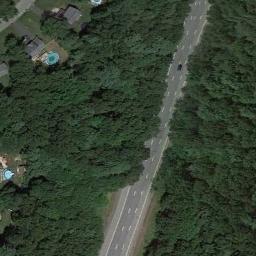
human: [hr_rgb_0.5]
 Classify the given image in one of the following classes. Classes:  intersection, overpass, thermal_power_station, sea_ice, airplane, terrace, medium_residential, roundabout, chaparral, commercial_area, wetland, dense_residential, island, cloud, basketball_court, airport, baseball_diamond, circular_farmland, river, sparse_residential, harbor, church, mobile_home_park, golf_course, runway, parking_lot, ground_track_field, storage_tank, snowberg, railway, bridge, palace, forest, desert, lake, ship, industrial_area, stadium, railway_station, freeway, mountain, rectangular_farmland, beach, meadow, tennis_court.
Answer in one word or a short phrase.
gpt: freeway